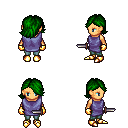
a pixel art fantasy rpg character, female body template, human, tanned skin, chain tabard jacket, teal pants, green swoop hairstyle, gold gloves, gold boots, dagger, four views (front, back, left, right), 2x2 character sprite sheet, small pixel art, hard edges, no anti-aliasing